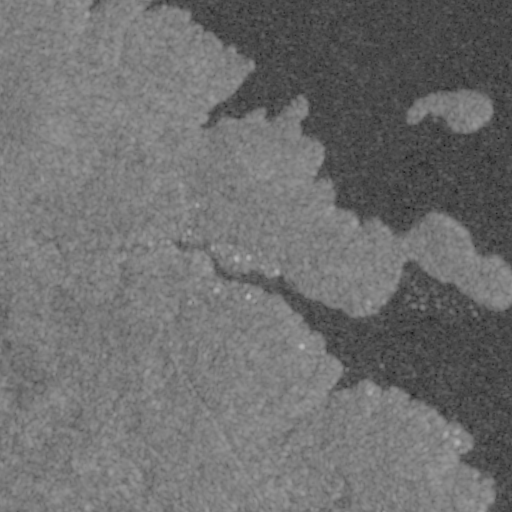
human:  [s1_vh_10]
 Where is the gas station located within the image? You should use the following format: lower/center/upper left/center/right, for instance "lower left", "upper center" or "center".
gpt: The gas station is located in the center of the image.
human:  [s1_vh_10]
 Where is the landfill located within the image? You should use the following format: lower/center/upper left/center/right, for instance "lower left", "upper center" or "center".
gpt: There is no landfill in the image.

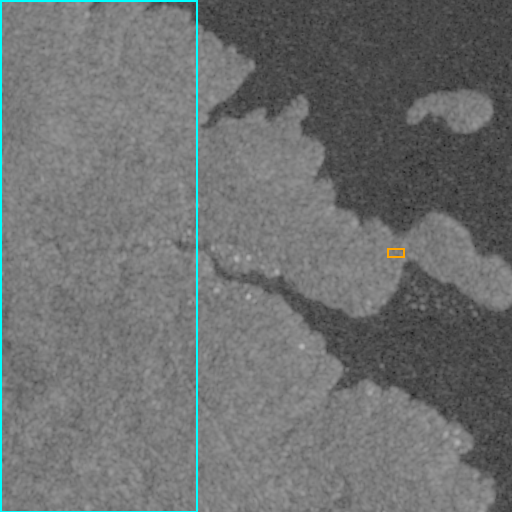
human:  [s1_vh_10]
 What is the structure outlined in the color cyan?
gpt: The structure outlined in cyan is a crop field.
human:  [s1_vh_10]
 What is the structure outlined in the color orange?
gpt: The structure outlined in orange is a parking lot.
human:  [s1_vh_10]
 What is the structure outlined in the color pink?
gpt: There is no pink outline.